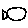
Label: fish